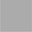
Piece: xx